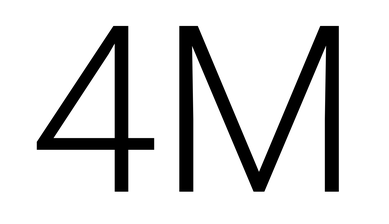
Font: Roboto_Light